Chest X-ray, AP view. Patient: 52 years old, sex M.
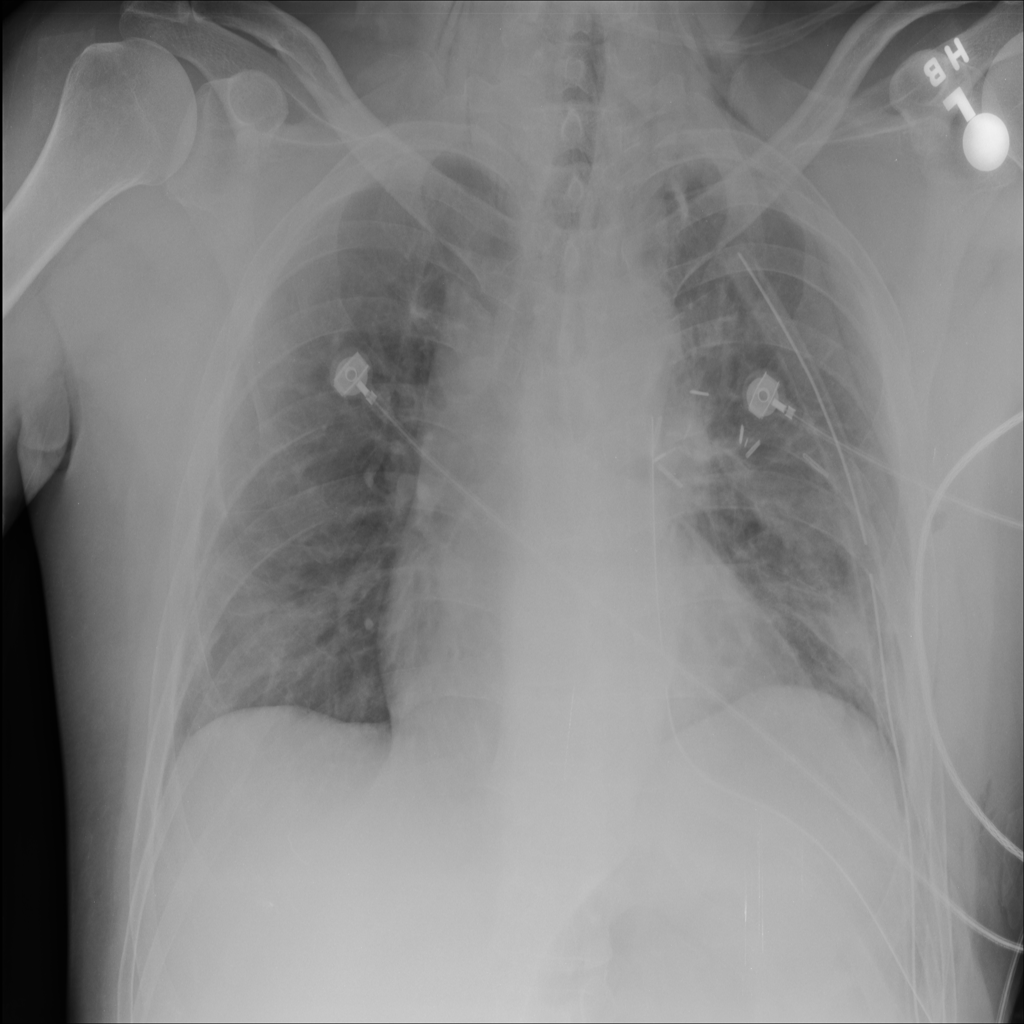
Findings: Atelectasis